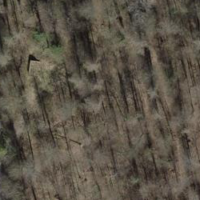
EUNIS habitat code: 41
Species observed at this site:
Cornus sanguinea